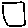
Label: square